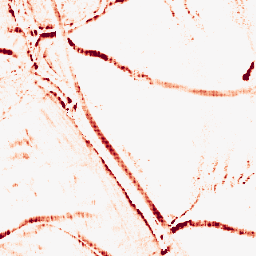
Category: morphological
Decomposition family: morphological_rect
Decomposition parameters: operation: opening
width: 5
height: 10
Upsampling method: sinc_hamming
Upsampling parameters: scale: 4
kernel_size: 4
Upsampling scale: 4